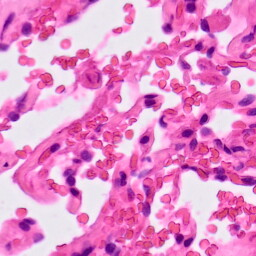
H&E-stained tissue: Lung